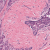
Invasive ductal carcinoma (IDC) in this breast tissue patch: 1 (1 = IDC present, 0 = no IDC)